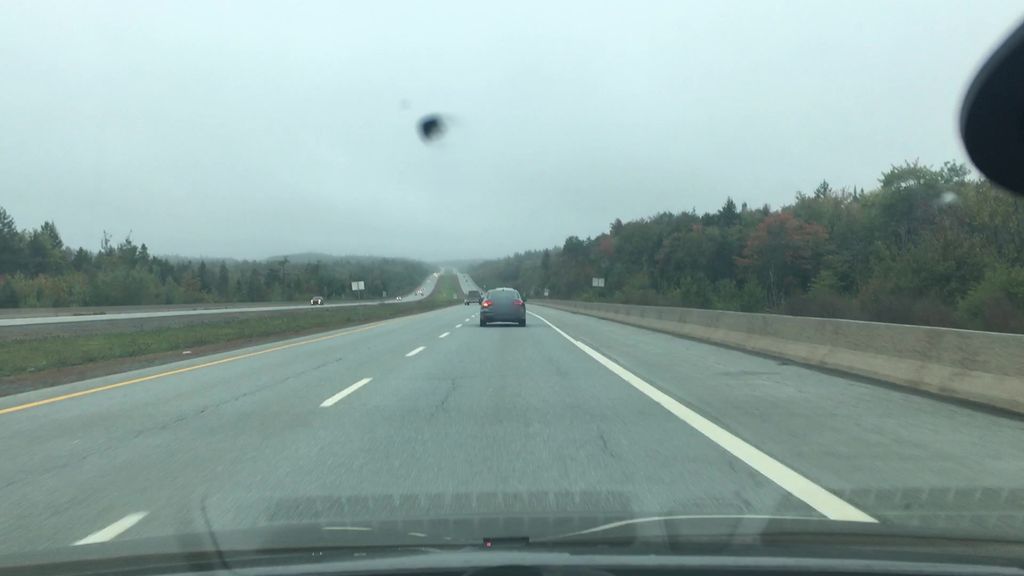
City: halifax